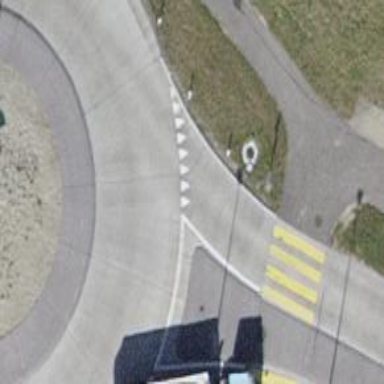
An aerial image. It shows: Road with "give way" sign.